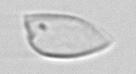
Label: Prorocentrum_dentatum